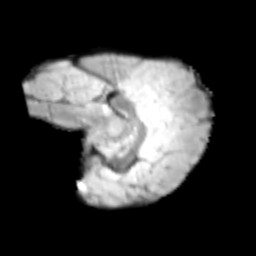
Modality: T2w
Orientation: sagittal
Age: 9
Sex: female
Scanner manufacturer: siemens
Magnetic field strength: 3 T
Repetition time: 3.8 s
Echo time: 0.07 s